Question: I need a tool to show all the shared library dependencies in some graphical way, not just with 'ldd' on each '.so'. For MS Windows <URL> works. Is there anything for Linux?
.
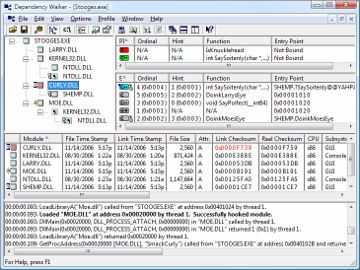
Answer: Try <URL>